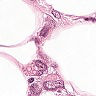
Metastatic tissue present: yes